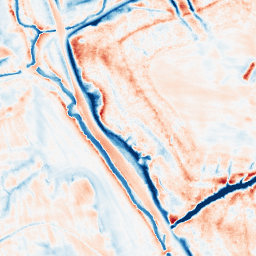
Category: trend_removal
Decomposition family: local_polynomial
Decomposition parameters: window_size: 21
degree: 2
Upsampling method: regularized
Upsampling parameters: scale: 4
lambda_reg: 0.001
Upsampling scale: 4